Interaction volume radius: 10 \u00c5
Interaction volume height: 10 \u00c5
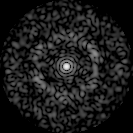
Disorder parameter: 0.8295